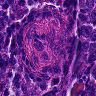
Metastatic tissue present: no